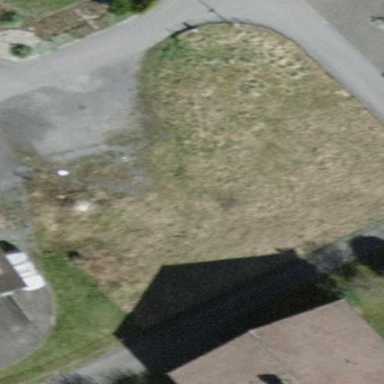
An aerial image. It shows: Garage.